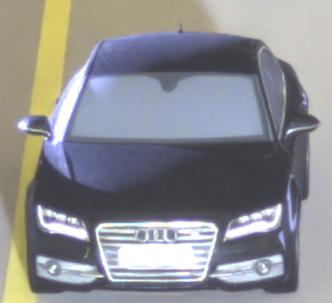
Make: Audi
Model: S7 Sportback cod
Detailed model: S7 (4G) Sportback
Model produced from: 2012/06
Model produced until: 2014/05
Doors: 5
Color: black
Road condition: dry road
Daytime: night
Contrast: high contrast